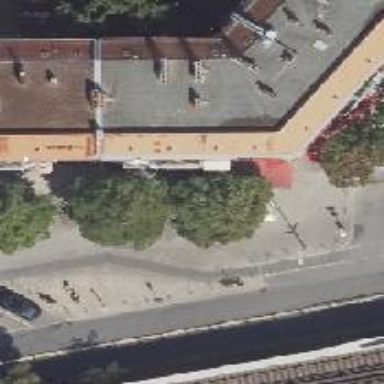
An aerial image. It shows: Ice cream stand or shop.